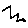
Label: zigzag